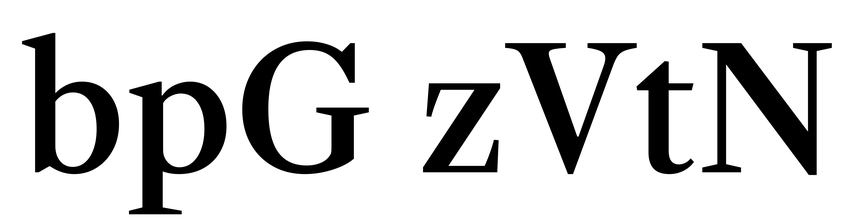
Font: LibreCaslonText_Medium